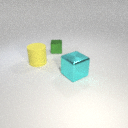
small green metal cube to the right of large yellow rubber cylinder